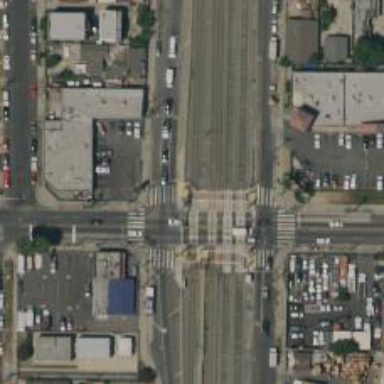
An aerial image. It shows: Railway crossing.